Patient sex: M
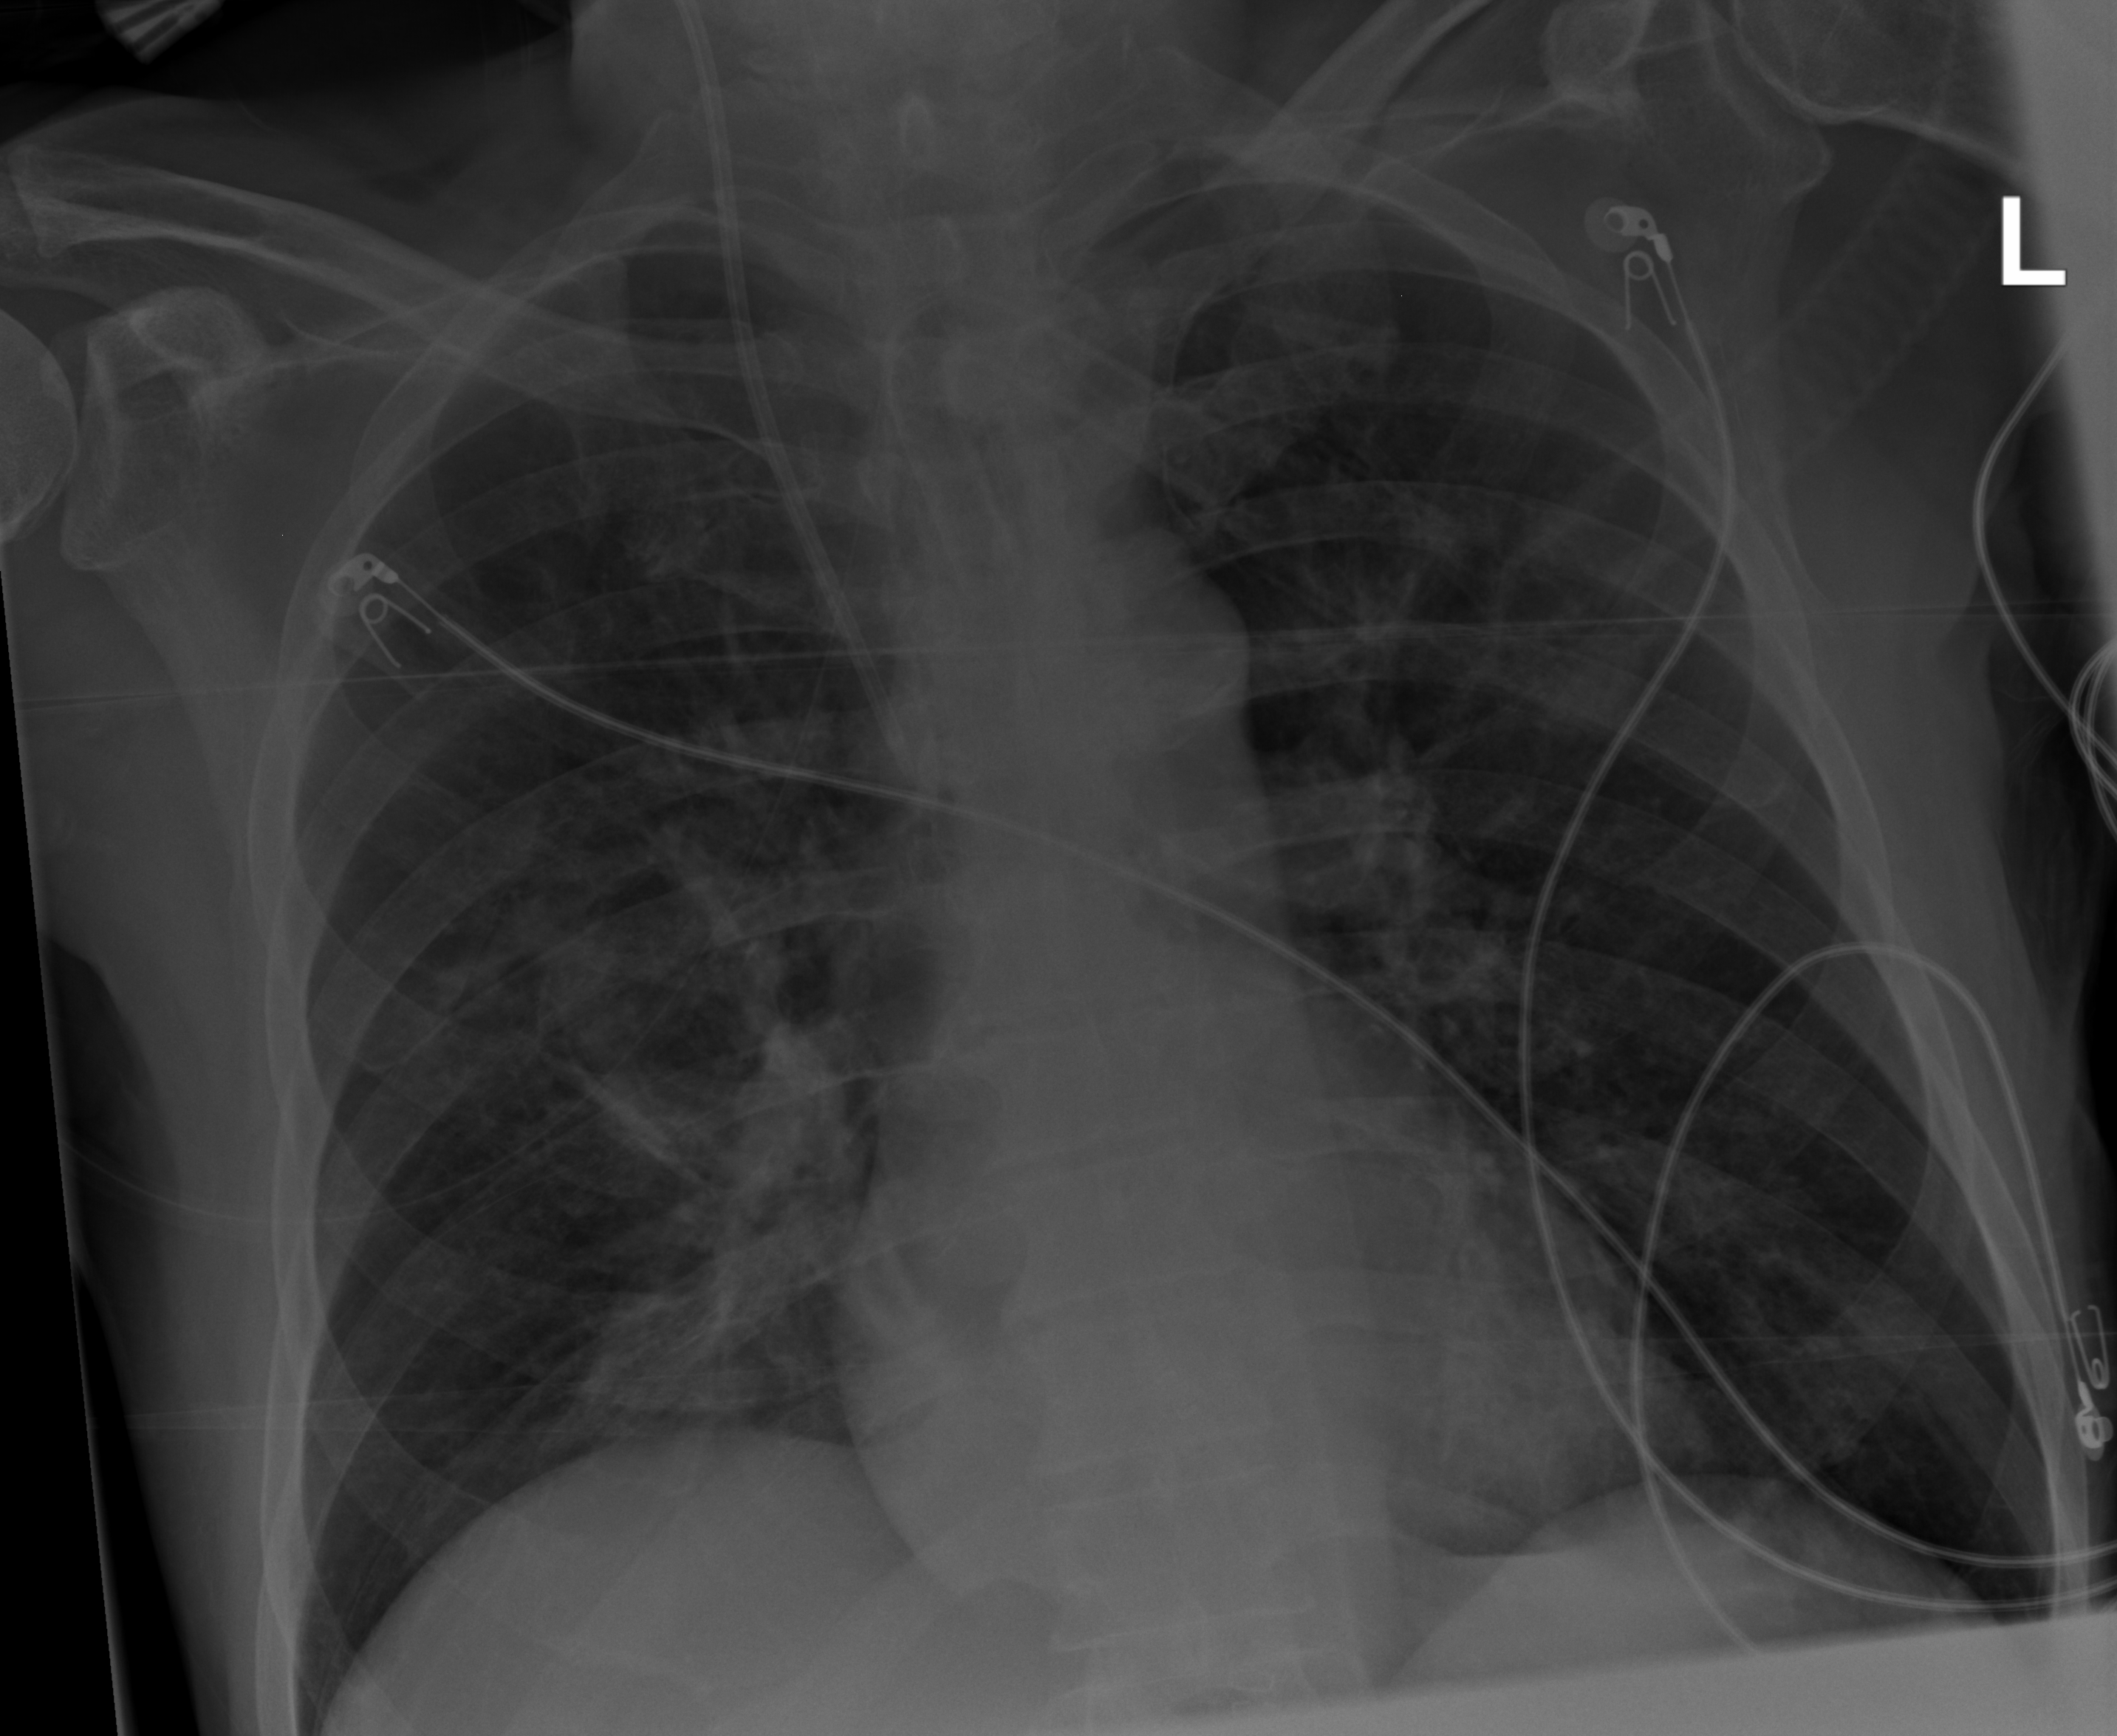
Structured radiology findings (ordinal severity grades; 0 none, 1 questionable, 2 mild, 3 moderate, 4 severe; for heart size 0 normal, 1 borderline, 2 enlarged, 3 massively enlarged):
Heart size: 0
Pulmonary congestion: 0
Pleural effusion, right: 0
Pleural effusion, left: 0
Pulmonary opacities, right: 2
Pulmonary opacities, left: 2
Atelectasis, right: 2
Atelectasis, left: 2